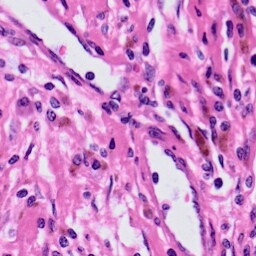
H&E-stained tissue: Skin